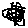
Label: circle